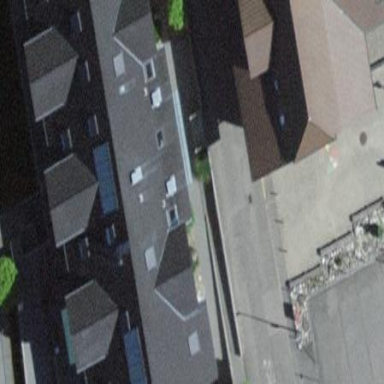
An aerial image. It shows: Residential building.